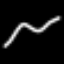
Label: squiggle